Question: I have an html page with a z indexed dropdown menu. I have this dropdown menu positioned absolutely.
with some given left and top values. The problem is the dropdown menu is at its place when the window is full screen but when the window is changed in size ( made lesser than the pc window the z indexed element shifts in position which makes it look awkward. I know it is due to absolute positioning.
can anybody please tell me how to fix this ? how to make the dropdown stay always in place. attached is the image.

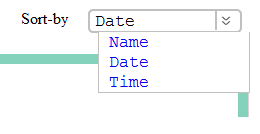
Answer: Make sure that the containing element has 'position: relative;' set on it, the top / left values are based on the first containing element with a position set. If the containing element does not have a position set, it will try the next parent, and so on until it finally defaults to the body.
Here's an example:
<URL>
div with the id of 'one' has position relative, so the child div bases its bottom / right co-ordinates from that. the div with id of 'two' doesn't have position set so the child div goes to the next parent